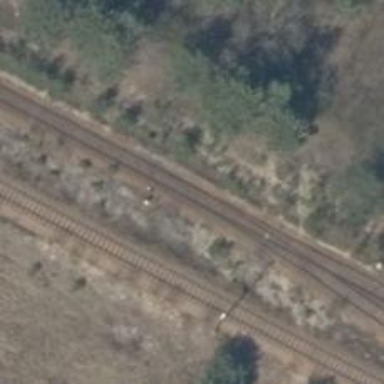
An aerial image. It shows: Railway switch.